Question: What I'm trying to achieve is to use custom made filters with controls like DropDownList, TextBox and CheckBox on RadGrid that uses NeedDataSource event to bind the data.
What I did in my previous attempt was something like this:

Filter is working fine and it uses the following code to filter out the RadGrid:
'''
protected void btnSearch_Click(object sender, EventArgs e)
{
var kontakti = from k in db.Kontakt
select k;
int idTipUsera = Convert.ToInt32(rcbTipUsera.SelectedValue);
int idTvrtka = Convert.ToInt32(rcbTvrtka.SelectedValue);
if (rcbTvrtka.SelectedValue != "0")
{
kontakti = kontakti.Where(k => k.idFirma == idTvrtka);
}
if (rcbTipUsera.SelectedValue != "0")
{
kontakti = kontakti.Where(k => k.idOvlasti == idTipUsera);
}
if (chkAktivan.Checked == true)
{
kontakti = kontakti.Where(k => k.Aktivan == true);
}
else
{
kontakti = kontakti.Where(k => k.Aktivan == false);
}
int idKontakt = Convert.ToInt32(Request.QueryString["idk"]);
int idAuthKontakt = Convert.ToInt32(Session["authenticatedUI"]);
if (idKontakt > 0 && idAuthKontakt == idKontakt)
{
gvKontakti.DataSource = from k in kontakti
where k.idKontakt == idKontakt
orderby k.Prezime, k.Ime
select new { Tvrtka = k.Firma.Naziv, k.idKontakt, Naziv = k.Ime + " " + k.Prezime, Funkcija = k.Funkcija, k.Ime, k.Prezime, k.Tel1, k.Tel2, k.Mob1, k.Mob2, k.Email1, k.Email2, k.Fax, k.Adresa1, k.Adresa2, k.Adresa3, k.Grad, k.PostanskiBroj, k.Drzava, k.Biljeske, k.Aktivan, k.Username, k.Password };
}
else if (idKontakt > 0 && idAuthKontakt != idKontakt)
{
gvKontakti.DataSource = from k in kontakti
where k.idKontakt == idKontakt
orderby k.Prezime, k.Ime
select new { Tvrtka = k.Firma.Naziv, k.idKontakt, Naziv = k.Ime + " " + k.Prezime, Funkcija = k.Funkcija, k.Ime, k.Prezime, k.Tel1, k.Tel2, k.Mob1, k.Mob2, k.Email1, k.Email2, k.Fax, k.Adresa1, k.Adresa2, k.Adresa3, k.Grad, k.PostanskiBroj, k.Drzava, k.Biljeske, k.Aktivan, k.Username, k.Password };
}
else
{
gvKontakti.DataSource = from k in kontakti
orderby k.Prezime, k.Ime
select new { Tvrtka = k.Firma.Naziv, k.idKontakt, Naziv = k.Ime + " " + k.Prezime, Funkcija = k.Funkcija, k.Ime, k.Prezime, k.Tel1, k.Tel2, k.Mob1, k.Mob2, k.Email1, k.Email2, k.Fax, k.Adresa1, k.Adresa2, k.Adresa3, k.Grad, k.PostanskiBroj, k.Drzava, k.Biljeske, k.Aktivan, k.Username, k.Password };
}
gvKontakti.DataBind();
}
'''
The problem with the code mentioned is that whenever I try to click "Detalji" (which is actually standard Edit button) wrong record gets selected. I assume that problem is in Edit button which, as I believe, does the postback which causes the NeedDataSource event to get triggered and loads the default DataSource which then calls the index of the previously selected row.
My question is how to fix this or what is the alternative?
Thank you!
Regards,
Hrvoje
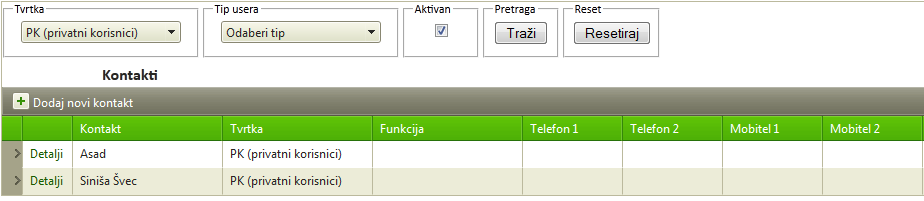
Answer: Ok, I've found the solution!
What I did is to use the Session which will help us to determine later if the filtered RadGrid DataSource was initiated or it was the default one.
'''
protected void btnSearch_Click(object sender, EventArgs e)
{
Session["SearchKontakti"] = "1";
}
'''
After that I had to set PreRender with if loop to check for previously mentioned Session.
'''
protected void gvKontakti_PreRender(object sender, EventArgs e)
{
int idKontakt = Convert.ToInt32(Request.QueryString["idk"]);
if (Session["SearchKontakti"] == "1")
{
var kontakti = from k in db.Kontakt
select k;
int idTipUsera = Convert.ToInt32(rcbTipUsera.SelectedValue);
int idTvrtka = Convert.ToInt32(rcbTvrtka.SelectedValue);
if (rcbTvrtka.SelectedValue != "0")
{
kontakti = kontakti.Where(k => k.idFirma == idTvrtka);
}
if (rcbTipUsera.SelectedValue != "0")
{
kontakti = kontakti.Where(k => k.idOvlasti == idTipUsera);
}
if (chkAktivan.Checked == true)
{
kontakti = kontakti.Where(k => k.Aktivan == true);
}
else
{
kontakti = kontakti.Where(k => k.Aktivan == false);
}
int idAuthKontakt = Convert.ToInt32(Session["authenticatedUI"]);
if (idKontakt > 0 && idAuthKontakt == idKontakt)
{
gvKontakti.DataSource = from k in kontakti
where k.idKontakt == idKontakt
orderby k.Prezime, k.Ime
select new { Tvrtka = k.Firma.Naziv, k.idKontakt, Naziv = k.Ime + " " + k.Prezime, Funkcija = k.Funkcija, k.Ime, k.Prezime, k.Tel1, k.Tel2, k.Mob1, k.Mob2, k.Email1, k.Email2, k.Fax, k.Adresa1, k.Adresa2, k.Adresa3, k.Grad, k.PostanskiBroj, k.Drzava, k.Biljeske, k.Aktivan, k.Username, k.Password };
}
else if (idKontakt > 0 && idAuthKontakt != idKontakt)
{
gvKontakti.DataSource = from k in kontakti
where k.idKontakt == idKontakt
orderby k.Prezime, k.Ime
select new { Tvrtka = k.Firma.Naziv, k.idKontakt, Naziv = k.Ime + " " + k.Prezime, Funkcija = k.Funkcija, k.Ime, k.Prezime, k.Tel1, k.Tel2, k.Mob1, k.Mob2, k.Email1, k.Email2, k.Fax, k.Adresa1, k.Adresa2, k.Adresa3, k.Grad, k.PostanskiBroj, k.Drzava, k.Biljeske, k.Aktivan, k.Username, k.Password };
}
else
{
gvKontakti.DataSource = from k in kontakti
orderby k.Prezime, k.Ime
select new { Tvrtka = k.Firma.Naziv, k.idKontakt, Naziv = k.Ime + " " + k.Prezime, Funkcija = k.Funkcija, k.Ime, k.Prezime, k.Tel1, k.Tel2, k.Mob1, k.Mob2, k.Email1, k.Email2, k.Fax, k.Adresa1, k.Adresa2, k.Adresa3, k.Grad, k.PostanskiBroj, k.Drzava, k.Biljeske, k.Aktivan, k.Username, k.Password };
}
gvKontakti.DataBind();
}
}
'''
One last thing I had to do was to reset Session on reset Button but that is trivial.
Regards,
Hrvoje